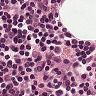
Metastatic tissue present: no